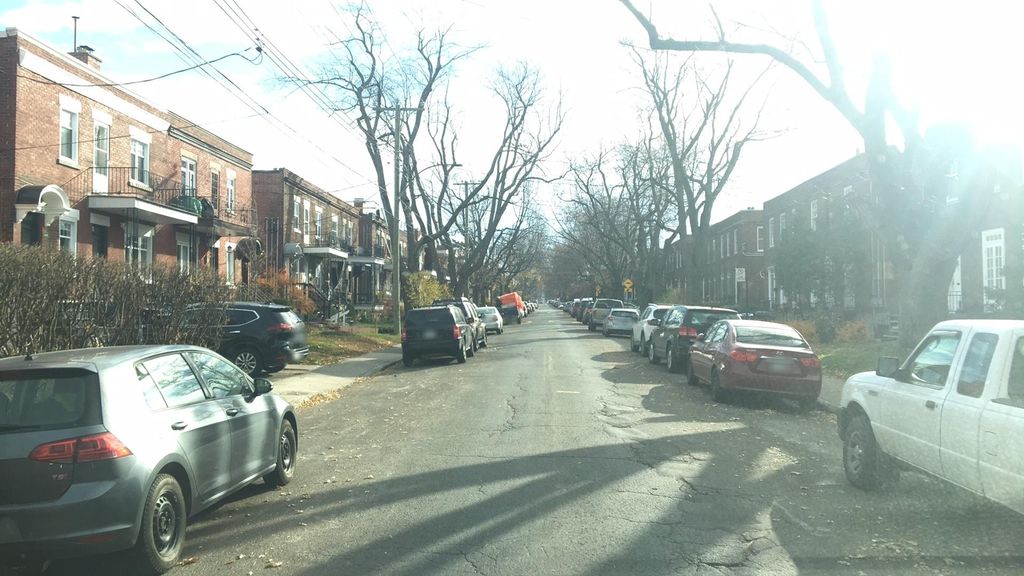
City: montreal